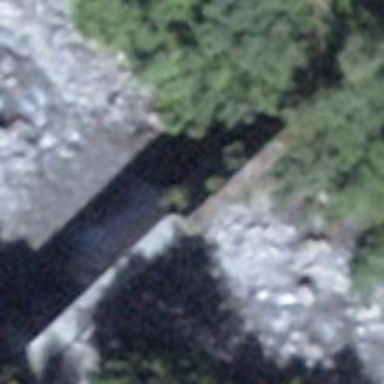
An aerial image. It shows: Retaining wall barrier along check dam waterway.